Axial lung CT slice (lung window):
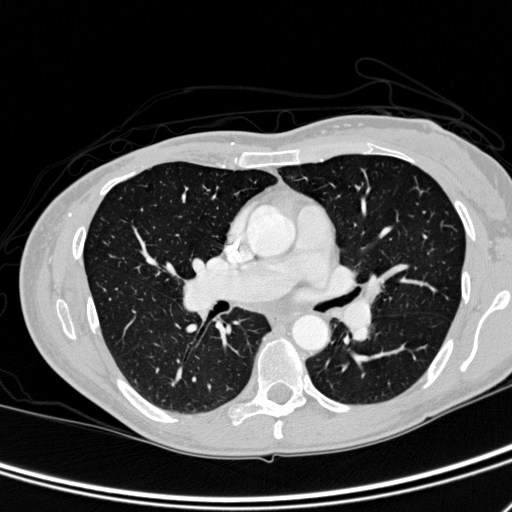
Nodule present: no